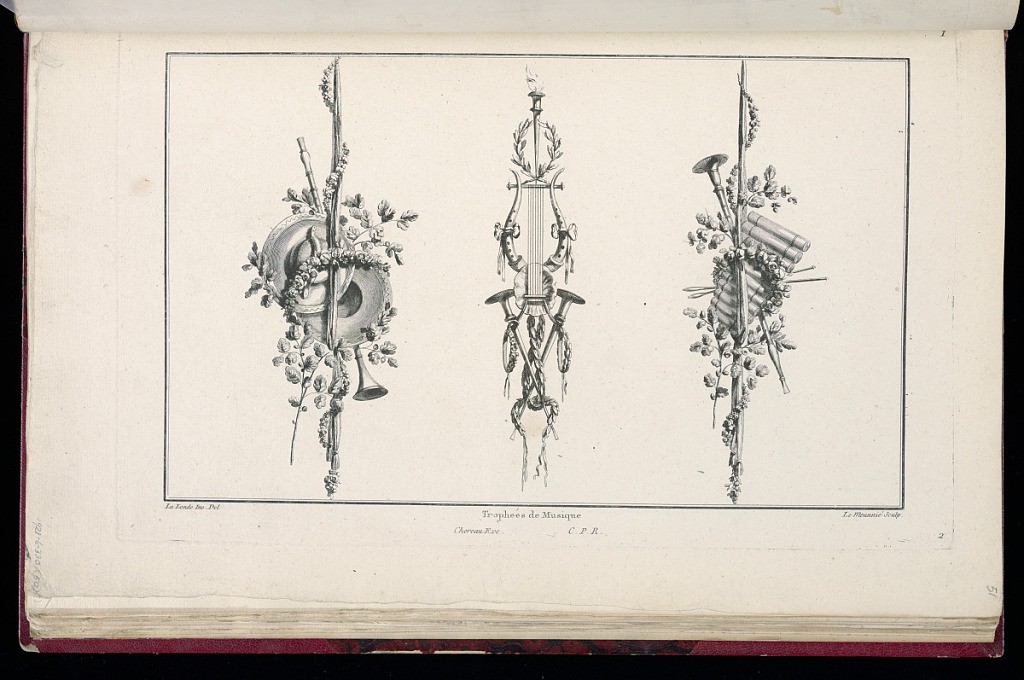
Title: Trophées de Musique
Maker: Richard de Lalonde, French, active 1780–96
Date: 1775-1788
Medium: Etching on off-white laid paper
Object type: Print
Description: Three trophy designs. The trophy on the left includes cymbals and a horn; the center trophy has a lyre and two horns; the trophy on the right, a xylophone and a horn. The plate is signed and numbered.